Aerial crown-view tile of a tropical tree (Barro Colorado Island, Panama), acquired 20250217:
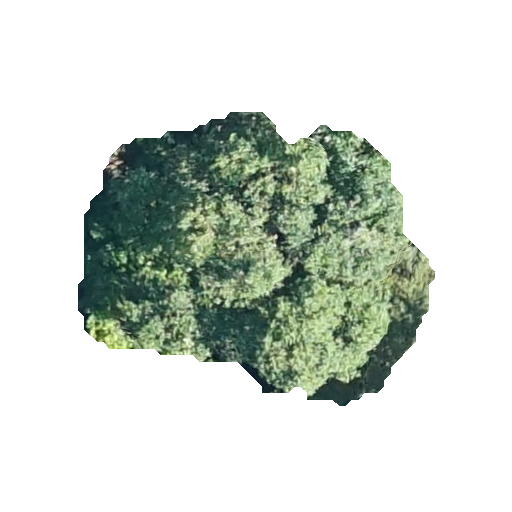
Species: Hieronyma alchorneoides
GBIF accepted scientific name: Hieronyma alchorneoides
Crown area: 111.025 m²